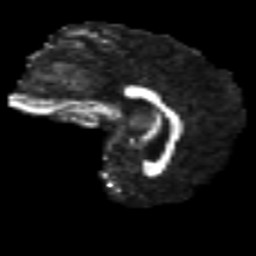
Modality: FA
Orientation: sagittal
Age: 43
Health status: ill
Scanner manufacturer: philips
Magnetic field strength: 3 T
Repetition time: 9 s
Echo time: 0.127 s